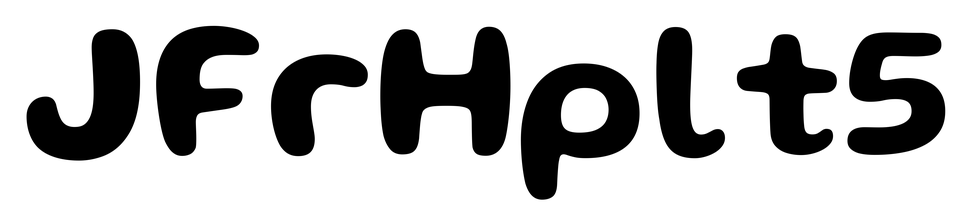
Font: Gluten_SemiBold